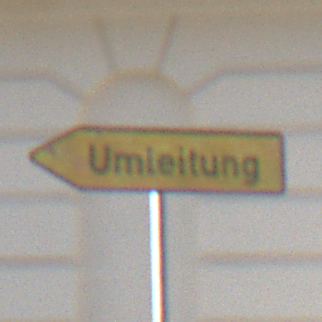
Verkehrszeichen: UmleitungswegweiserLinksweisend
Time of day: MorningAfternoon
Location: Outdoor (Urban)
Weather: PartlyCloudy
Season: NotSpecified
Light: Natural